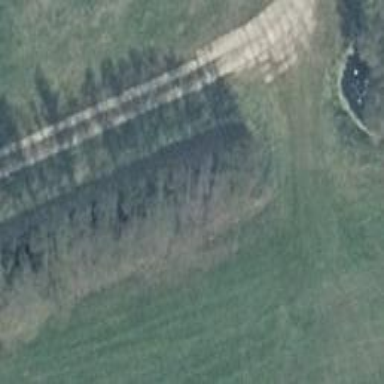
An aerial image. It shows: Row of trees in natural setting.